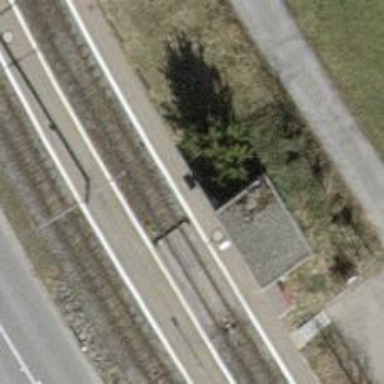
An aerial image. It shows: Light rail stop position with railway stop for public transport.